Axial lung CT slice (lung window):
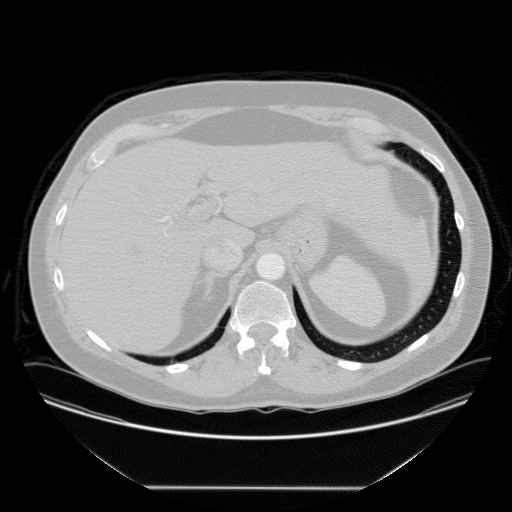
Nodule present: no